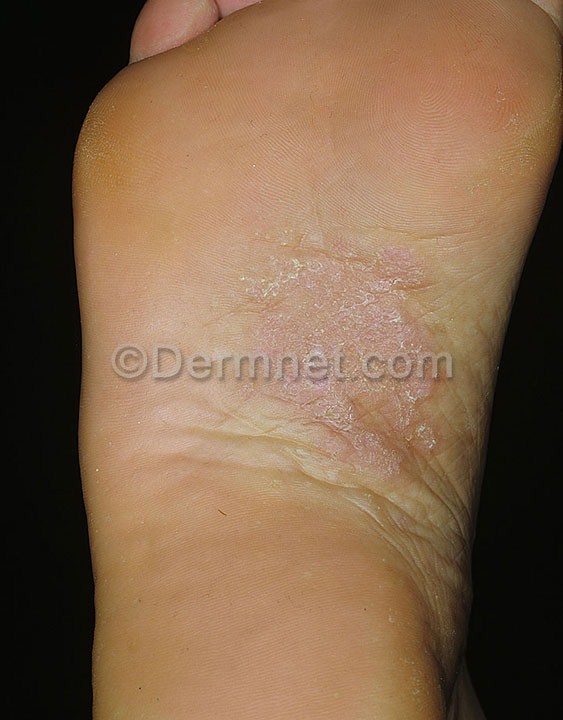
Disease: Psoriasis pictures Lichen Planus and related diseases